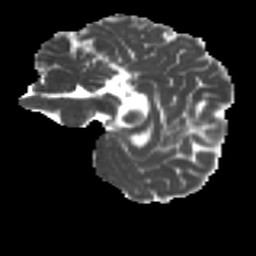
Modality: MD
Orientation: sagittal
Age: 33
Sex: female
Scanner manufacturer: ge
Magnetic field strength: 3 T
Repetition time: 7.8 s
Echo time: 0.0606 s